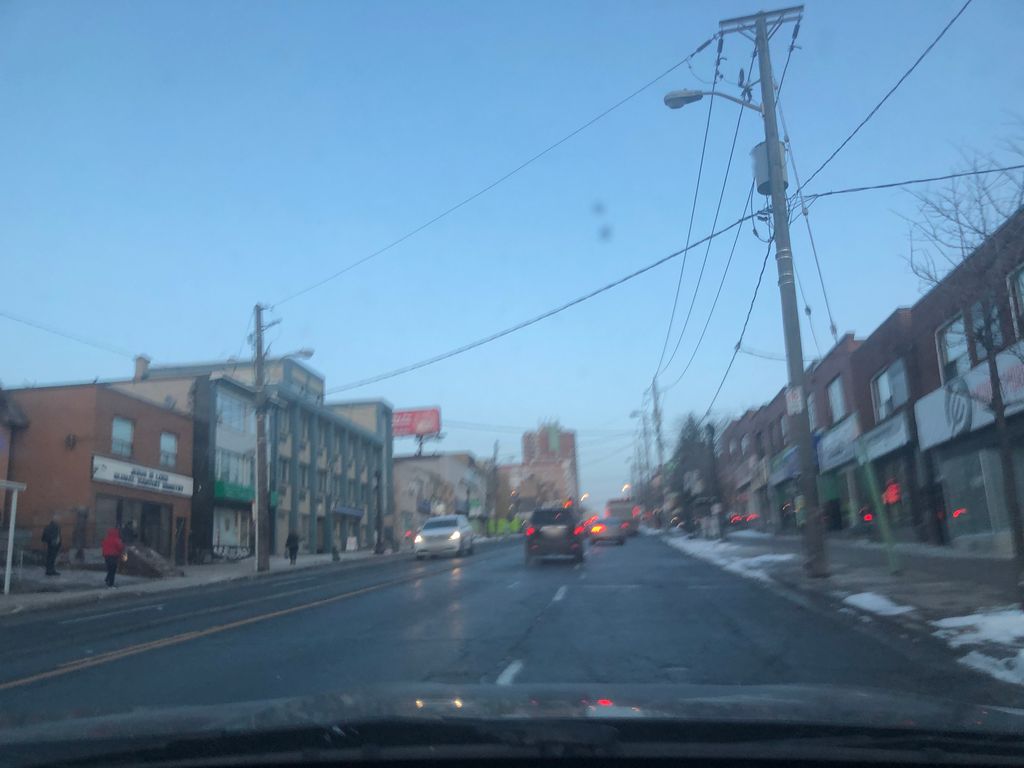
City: toronto